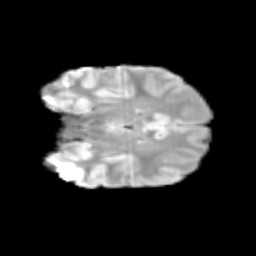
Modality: T2w
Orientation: coronal
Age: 11
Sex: female
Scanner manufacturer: siemens
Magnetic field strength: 3 T
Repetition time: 3.8 s
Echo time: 0.07 s